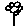
Label: flower